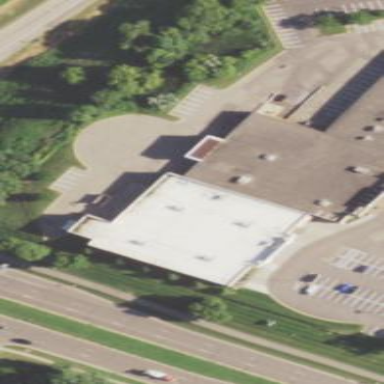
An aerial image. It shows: Retail building.